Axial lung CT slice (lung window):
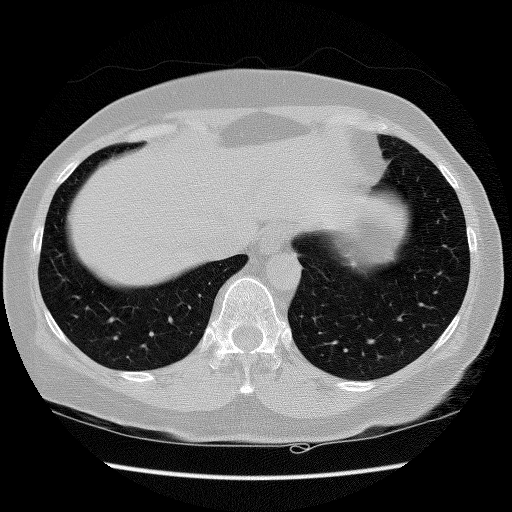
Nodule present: no